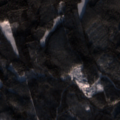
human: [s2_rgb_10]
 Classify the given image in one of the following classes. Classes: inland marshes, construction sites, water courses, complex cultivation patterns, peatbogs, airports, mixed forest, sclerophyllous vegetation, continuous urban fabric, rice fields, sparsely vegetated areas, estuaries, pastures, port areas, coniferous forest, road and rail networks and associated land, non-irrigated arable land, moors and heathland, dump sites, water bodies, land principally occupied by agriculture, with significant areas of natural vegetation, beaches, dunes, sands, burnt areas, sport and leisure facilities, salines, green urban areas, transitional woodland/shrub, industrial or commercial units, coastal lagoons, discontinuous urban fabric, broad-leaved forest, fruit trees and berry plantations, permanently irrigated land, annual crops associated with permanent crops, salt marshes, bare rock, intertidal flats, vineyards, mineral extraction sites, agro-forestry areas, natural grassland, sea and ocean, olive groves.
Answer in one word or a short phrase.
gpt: coniferous forest, mixed forest